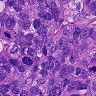
Metastatic tissue present: yes